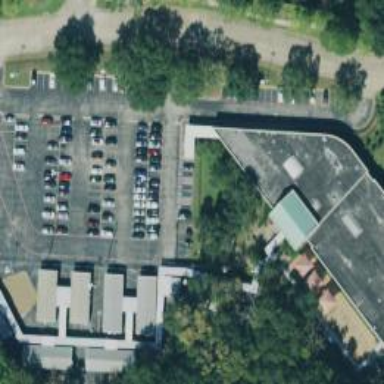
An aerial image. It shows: Parking space is available.